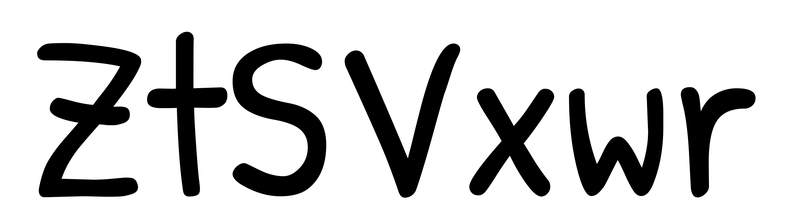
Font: PatrickHand-Regular